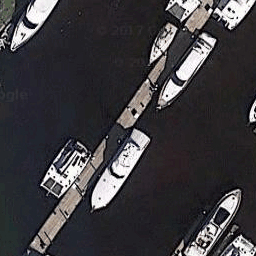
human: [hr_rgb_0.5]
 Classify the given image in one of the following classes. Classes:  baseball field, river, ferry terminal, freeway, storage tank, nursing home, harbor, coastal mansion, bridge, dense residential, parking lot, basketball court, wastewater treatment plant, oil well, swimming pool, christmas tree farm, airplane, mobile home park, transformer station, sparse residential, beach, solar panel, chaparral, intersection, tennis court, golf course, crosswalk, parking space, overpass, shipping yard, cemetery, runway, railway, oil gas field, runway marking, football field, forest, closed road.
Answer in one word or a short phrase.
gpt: harbor